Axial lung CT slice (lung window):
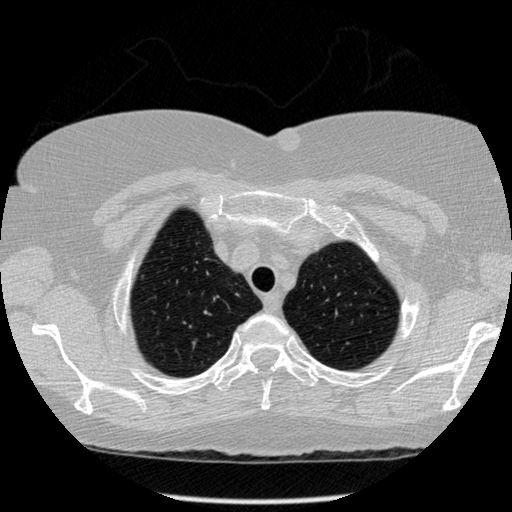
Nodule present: no